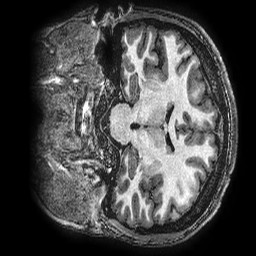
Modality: T1w
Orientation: coronal
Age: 21
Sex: female
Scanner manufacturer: ge
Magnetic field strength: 3 T
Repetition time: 0.00766 s
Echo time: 0.003476 s